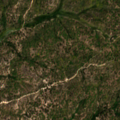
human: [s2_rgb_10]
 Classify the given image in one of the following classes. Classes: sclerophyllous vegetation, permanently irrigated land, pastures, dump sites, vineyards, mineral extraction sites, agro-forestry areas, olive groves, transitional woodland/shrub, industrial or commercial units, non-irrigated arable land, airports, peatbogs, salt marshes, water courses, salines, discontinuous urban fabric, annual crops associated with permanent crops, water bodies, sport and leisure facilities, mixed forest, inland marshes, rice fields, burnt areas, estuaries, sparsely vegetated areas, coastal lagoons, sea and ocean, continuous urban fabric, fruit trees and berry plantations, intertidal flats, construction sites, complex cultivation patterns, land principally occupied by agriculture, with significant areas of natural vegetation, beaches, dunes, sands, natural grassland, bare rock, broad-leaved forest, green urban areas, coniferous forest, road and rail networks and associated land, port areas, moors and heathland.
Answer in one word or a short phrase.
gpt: broad-leaved forest, mixed forest